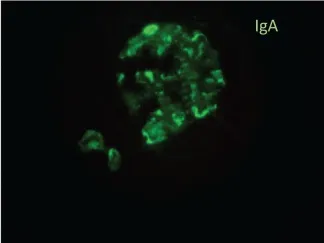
(B) Immunofluorescence (IF): focal positivity for IgA with a granular deposition along the glomerular basement membrane in a "garland" pattern.
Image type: pathology (immunostaining)